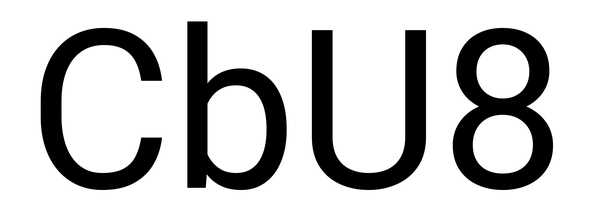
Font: Roboto_Regular